Question: Count the number of objects in the diagram.
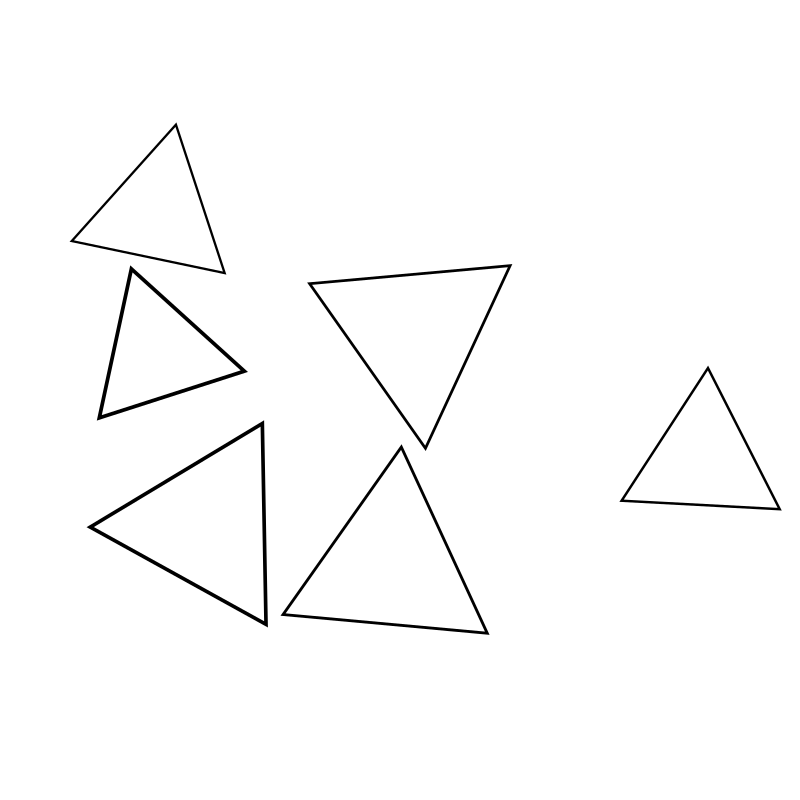
Answer: 6